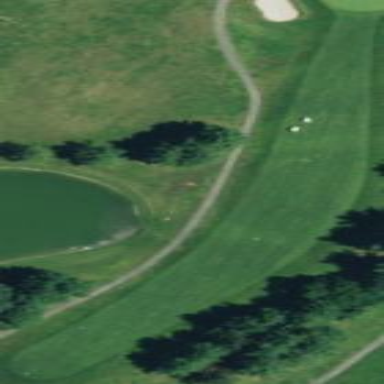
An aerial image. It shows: Golf fairway surrounded by grass.